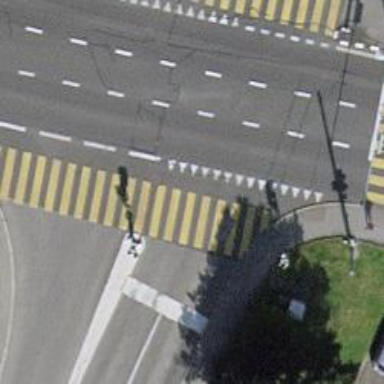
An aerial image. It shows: Crossing with traffic signals.